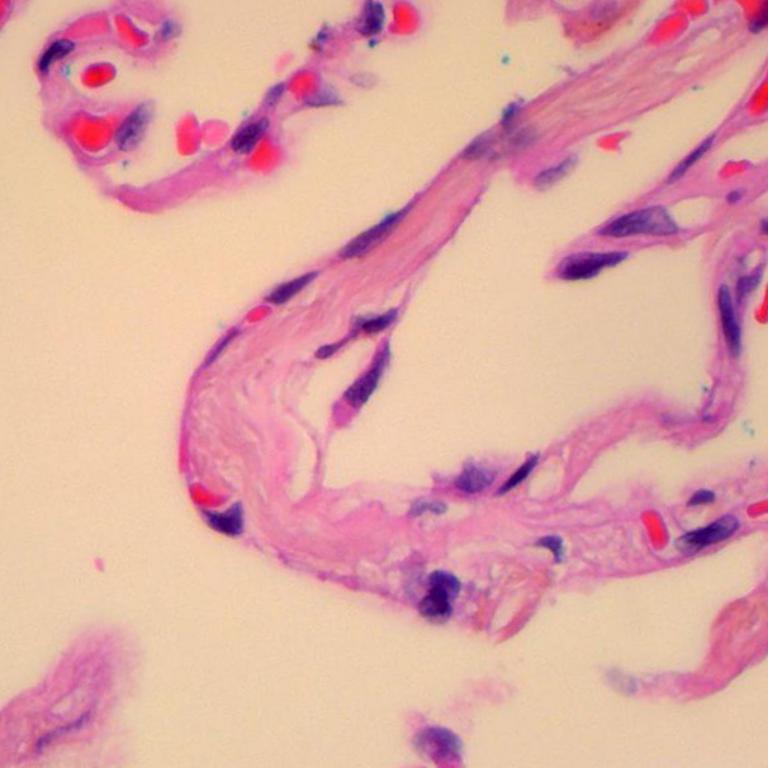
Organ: lung
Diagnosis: benign